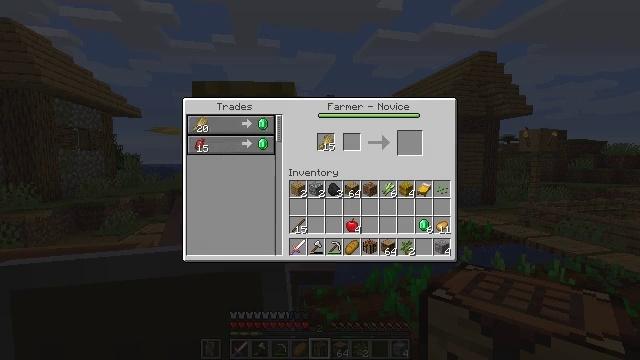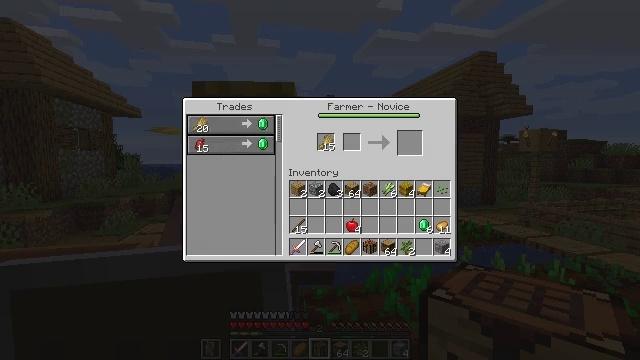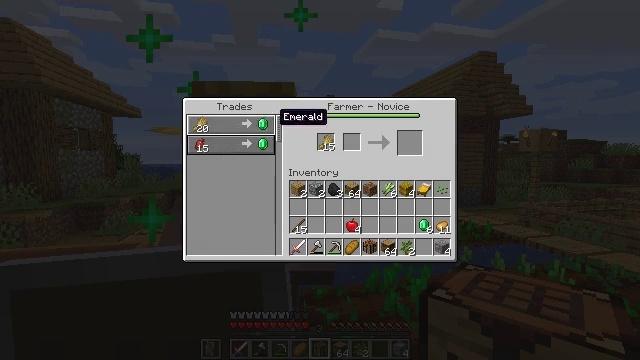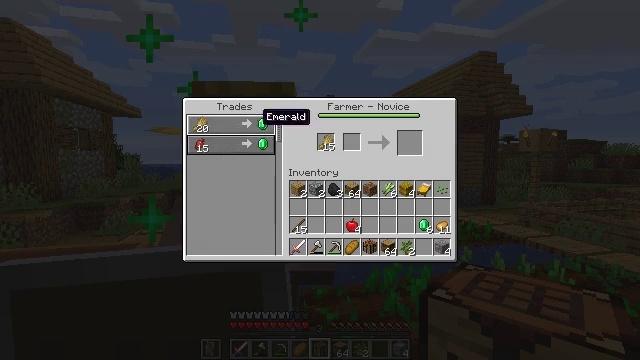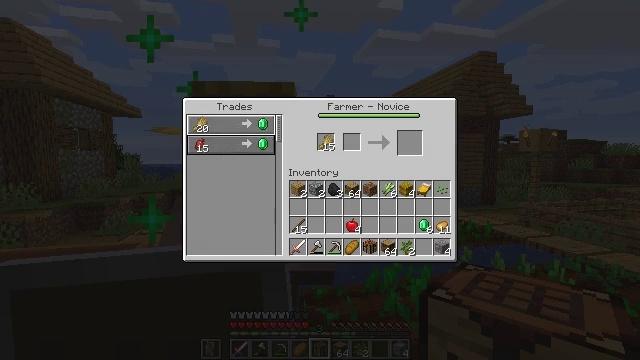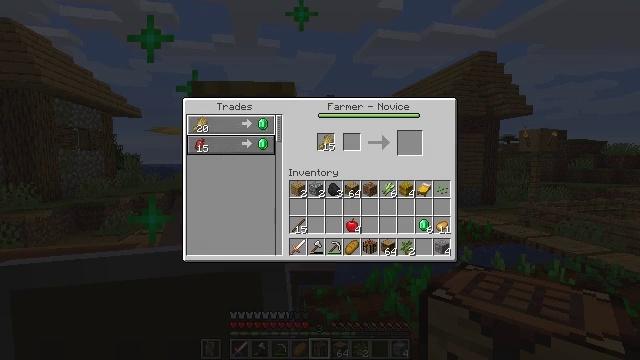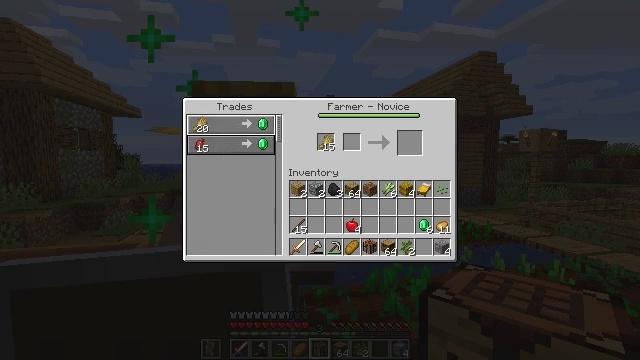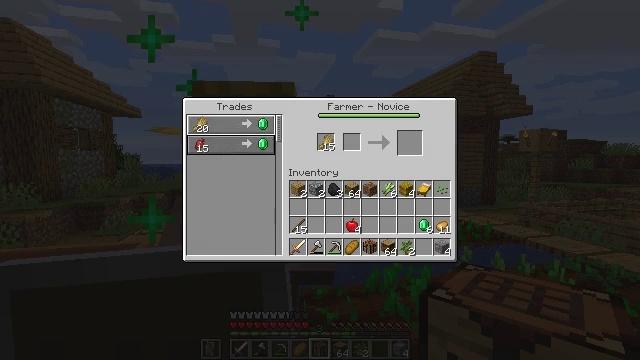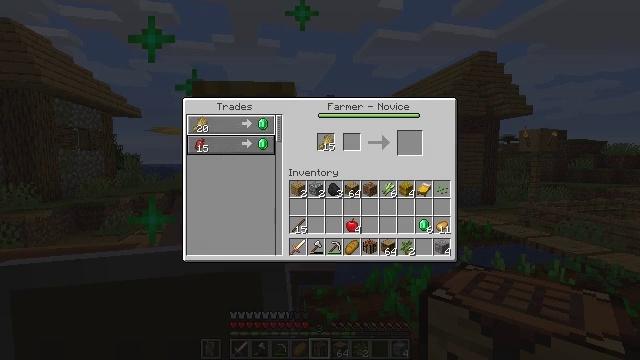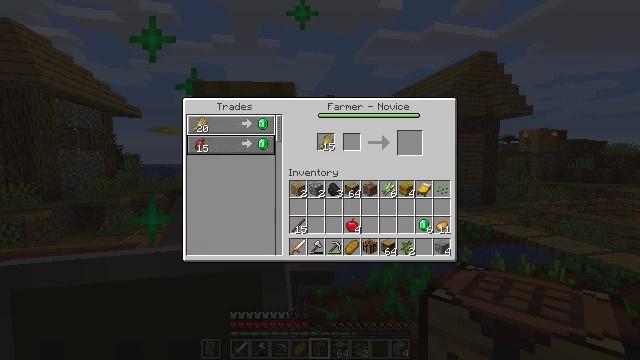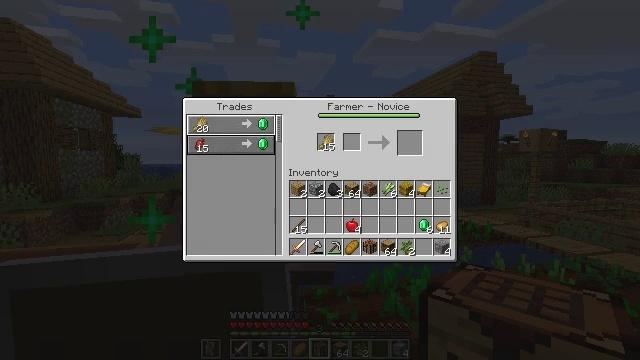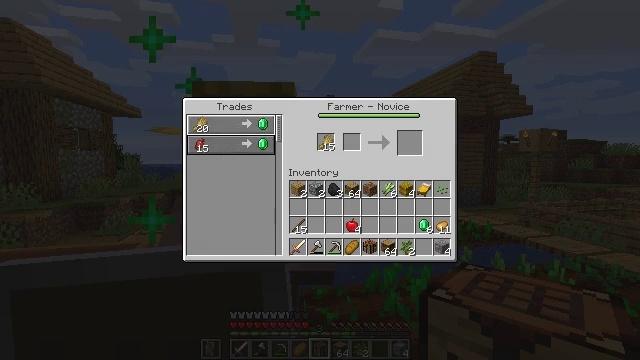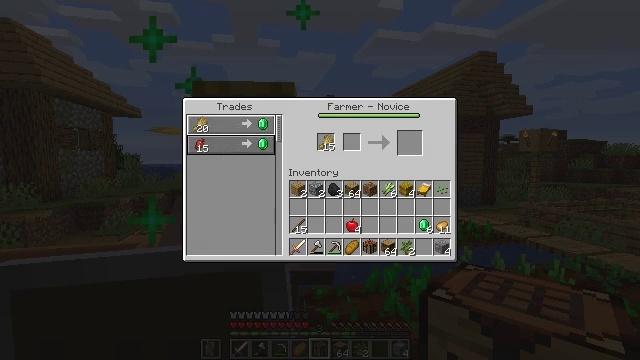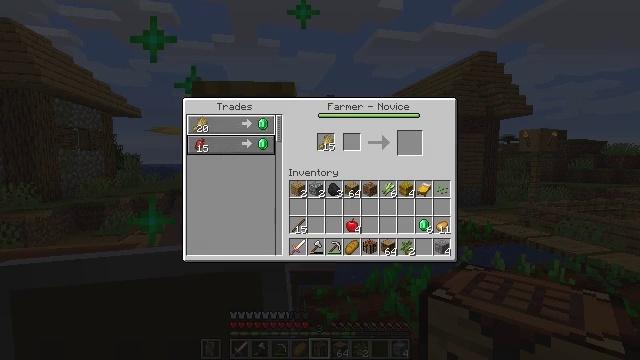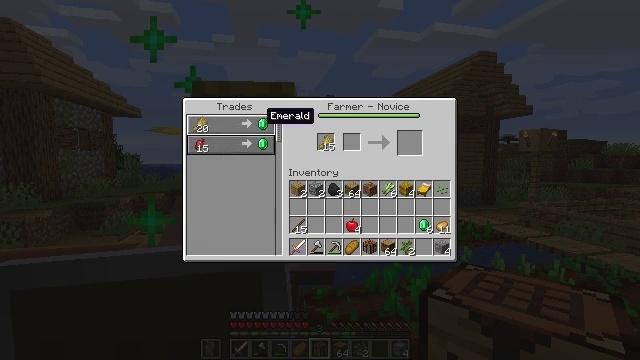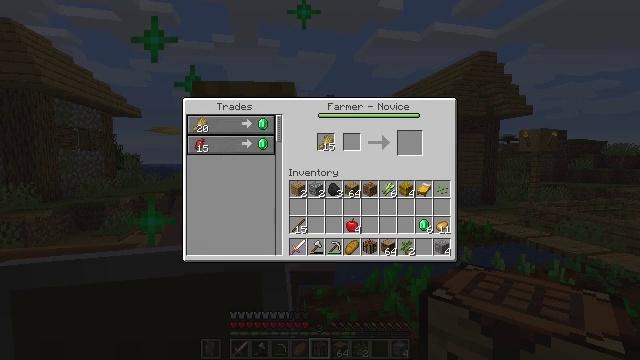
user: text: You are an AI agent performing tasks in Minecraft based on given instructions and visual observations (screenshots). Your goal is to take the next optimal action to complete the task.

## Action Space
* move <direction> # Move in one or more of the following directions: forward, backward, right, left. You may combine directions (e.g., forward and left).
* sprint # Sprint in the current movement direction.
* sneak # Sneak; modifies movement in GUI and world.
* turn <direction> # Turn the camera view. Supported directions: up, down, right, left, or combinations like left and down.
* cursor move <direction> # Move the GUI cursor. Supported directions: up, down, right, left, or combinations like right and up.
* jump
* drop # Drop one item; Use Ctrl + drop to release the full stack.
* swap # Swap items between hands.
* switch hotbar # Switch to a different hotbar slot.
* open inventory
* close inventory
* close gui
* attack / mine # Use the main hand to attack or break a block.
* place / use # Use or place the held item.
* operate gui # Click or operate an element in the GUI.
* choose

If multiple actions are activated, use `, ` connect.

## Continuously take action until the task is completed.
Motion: motion action
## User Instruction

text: Obtain wheat through crafting.
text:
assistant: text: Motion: sneak, cursor move left, open gui
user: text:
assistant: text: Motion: sneak, cursor move left
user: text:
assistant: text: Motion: sneak, cursor move left
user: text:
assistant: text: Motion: sneak
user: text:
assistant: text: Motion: sneak
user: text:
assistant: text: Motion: sneak
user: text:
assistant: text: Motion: sneak
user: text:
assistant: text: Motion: sneak
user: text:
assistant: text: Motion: sneak
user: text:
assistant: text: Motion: sneak
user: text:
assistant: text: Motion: sneak
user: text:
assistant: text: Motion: sneak, operate gui
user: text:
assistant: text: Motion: sneak, operate gui
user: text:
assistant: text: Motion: sneak, cursor move right, operate gui
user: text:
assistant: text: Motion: sneak, cursor move right
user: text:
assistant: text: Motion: sneak, cursor move right
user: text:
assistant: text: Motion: sneak, cursor move right
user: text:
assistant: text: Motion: sneak, cursor move right
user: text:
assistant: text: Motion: sneak
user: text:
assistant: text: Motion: sneak
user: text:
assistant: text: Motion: sneak
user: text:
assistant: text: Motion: sneak
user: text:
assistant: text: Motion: sneak, cursor move left
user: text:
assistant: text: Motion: sneak
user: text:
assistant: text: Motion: sneak, cursor move left
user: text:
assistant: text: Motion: sneak, cursor move left
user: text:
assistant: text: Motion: sneak, cursor move left
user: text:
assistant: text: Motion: sneak, cursor move left
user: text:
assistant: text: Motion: sneak, cursor move left
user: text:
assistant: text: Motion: sneak, operate gui